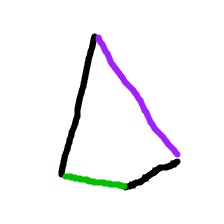
Shape: kite